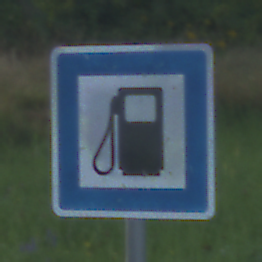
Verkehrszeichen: Tankstelle
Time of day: MorningAfternoon
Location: Outdoor (Nature)
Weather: PartlyCloudy
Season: NotSpecified
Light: Natural